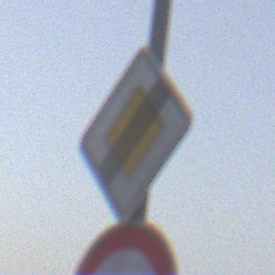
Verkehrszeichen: EndeVorfahrtsstrasse
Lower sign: Ueberholverbot
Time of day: SunriseSunset
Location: Outdoor (Suburban)
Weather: Clear
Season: NotSpecified
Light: Natural